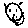
Label: cat